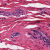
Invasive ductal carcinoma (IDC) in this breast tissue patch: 0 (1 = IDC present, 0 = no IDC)